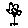
Label: flower